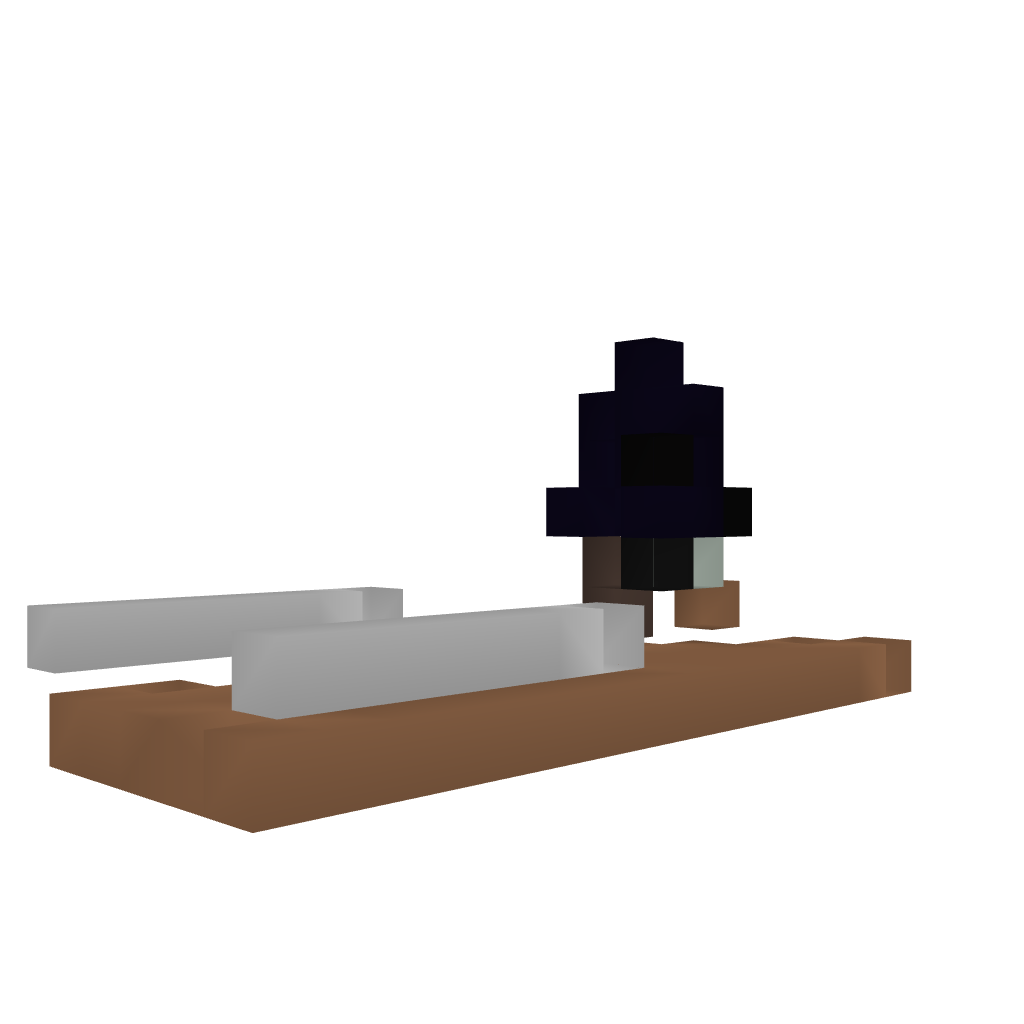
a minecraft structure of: Throne with secret passage